Field crop: maize
Growth stage: 1
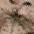
Species: salsola